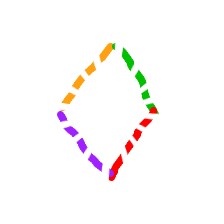
Shape: rhombus